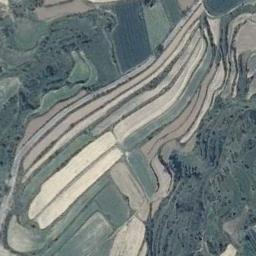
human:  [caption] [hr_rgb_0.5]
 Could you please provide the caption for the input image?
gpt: There was a little weed around the terraces .

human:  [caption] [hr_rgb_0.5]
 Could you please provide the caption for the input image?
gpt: The bare and green terrace is next to some trees .

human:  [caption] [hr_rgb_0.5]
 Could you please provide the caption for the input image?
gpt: A large layer of brown and green mixed terraces .

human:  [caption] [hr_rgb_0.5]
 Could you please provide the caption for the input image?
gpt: There are many green plants on the terrace .

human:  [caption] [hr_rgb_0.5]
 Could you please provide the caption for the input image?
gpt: There are many green terraces and yellow ones .